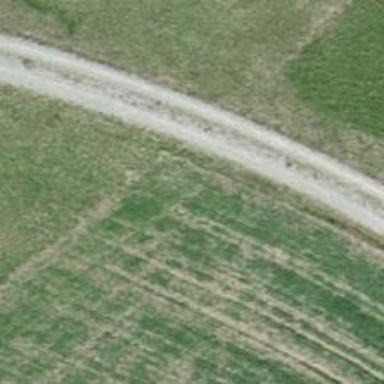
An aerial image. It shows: Gravel track with grade 3 tracktype.